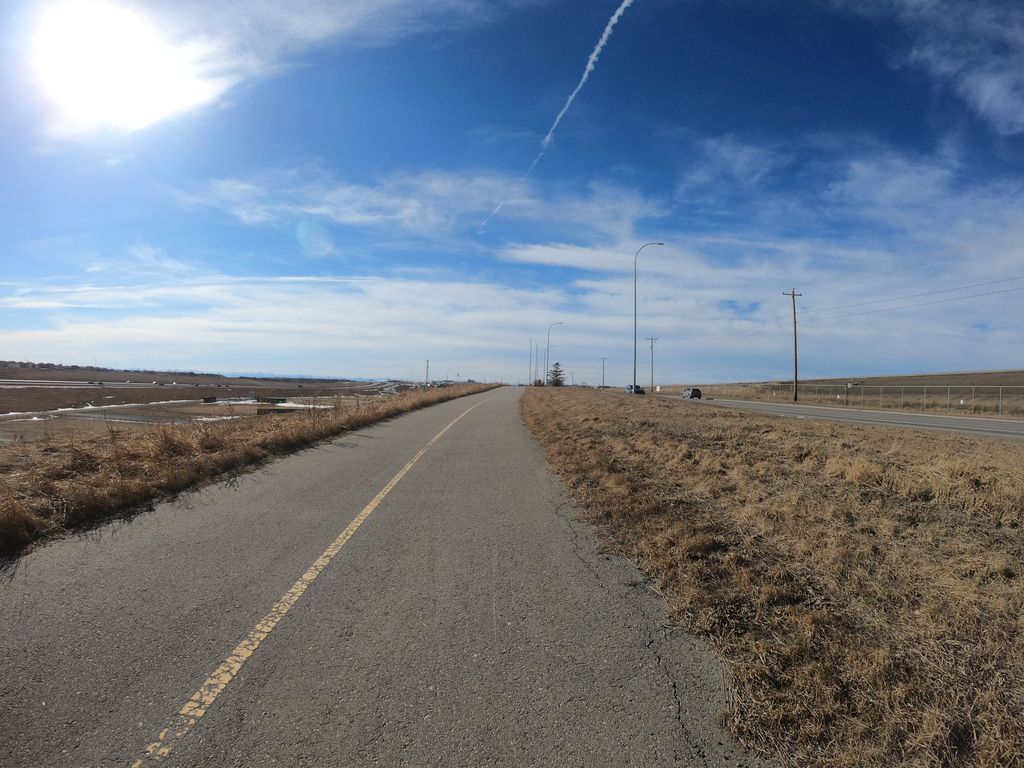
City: calgary